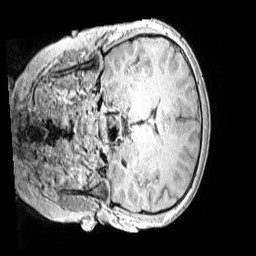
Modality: MP2RAGE
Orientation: coronal
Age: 10
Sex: male
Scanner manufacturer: siemens
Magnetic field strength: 3 T
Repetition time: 4 s
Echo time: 0.00299 s